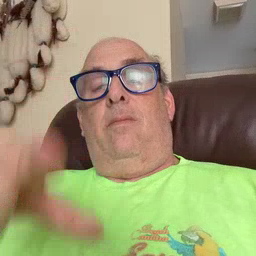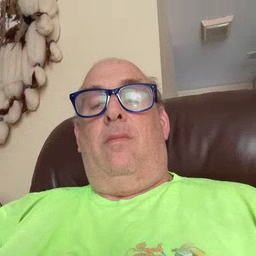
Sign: brother